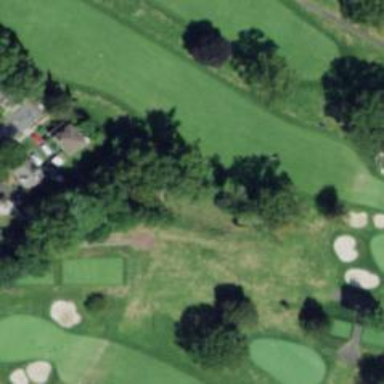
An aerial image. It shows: Path for both roads and golfers.